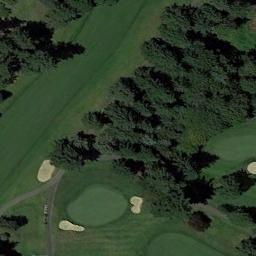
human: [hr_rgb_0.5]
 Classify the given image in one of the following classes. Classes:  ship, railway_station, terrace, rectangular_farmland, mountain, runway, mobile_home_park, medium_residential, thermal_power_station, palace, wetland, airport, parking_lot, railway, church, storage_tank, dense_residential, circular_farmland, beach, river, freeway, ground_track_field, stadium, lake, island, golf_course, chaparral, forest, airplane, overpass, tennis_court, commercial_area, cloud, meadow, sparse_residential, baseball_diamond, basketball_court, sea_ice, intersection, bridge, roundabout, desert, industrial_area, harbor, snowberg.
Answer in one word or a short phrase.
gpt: golf_course